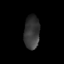
Tissue: skin
Cell type: Epithelial cells
Senescence score: 0.2484
Nuclear area (px): 510
Mean DAPI intensity: 53.982